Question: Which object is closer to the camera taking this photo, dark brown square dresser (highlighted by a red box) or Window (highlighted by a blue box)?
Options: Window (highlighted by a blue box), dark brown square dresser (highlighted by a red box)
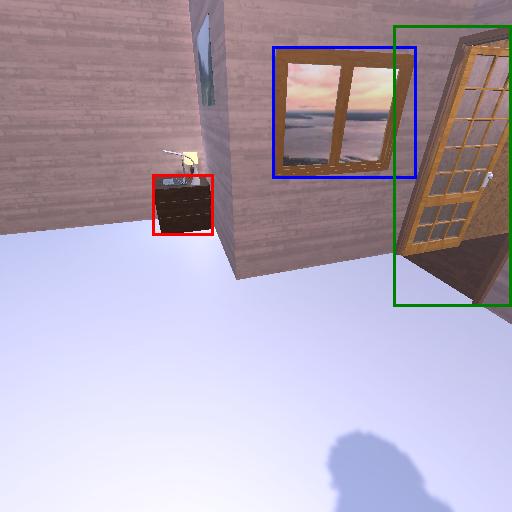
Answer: Window (highlighted by a blue box)